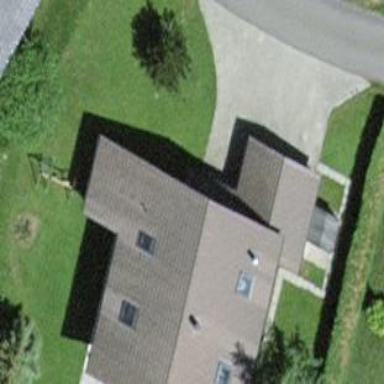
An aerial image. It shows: Simple and straightforward house.